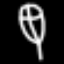
Label: leaf